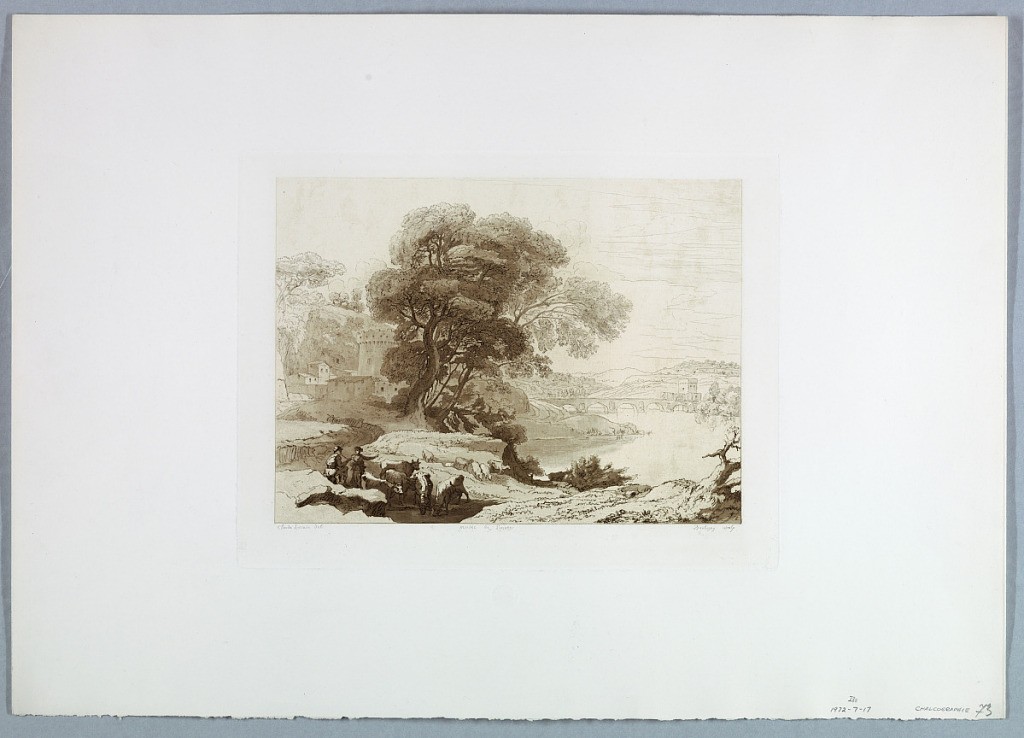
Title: Landscape (after Claude Lorrain)
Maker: Charles Francois Daubigny, 1817-1878
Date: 1849
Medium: Aquatint and etching in brown ink on rolled paper
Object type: print
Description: Horizontal rectangle: A landscape with a shepherd, cows and sheep at the left. In the middle-ground trees and a river. Beyond, at left, some buildings and a fortified tower. A bridge at the right.